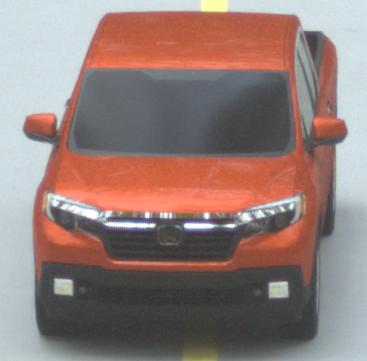
Make: Honda
Model: Ridgeline
Detailed model: Gen. 2
Model produced from: 2016
Model produced until: 2020
Doors: 4
Color: orange
Road condition: dry road
Daytime: morning or afternoon
Contrast: low contrast